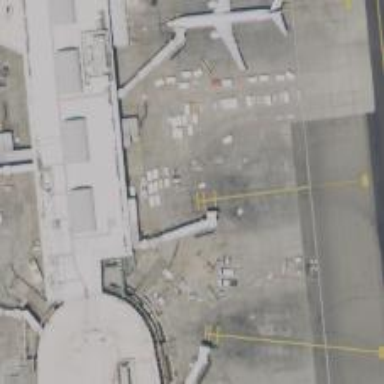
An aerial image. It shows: Airport gate.